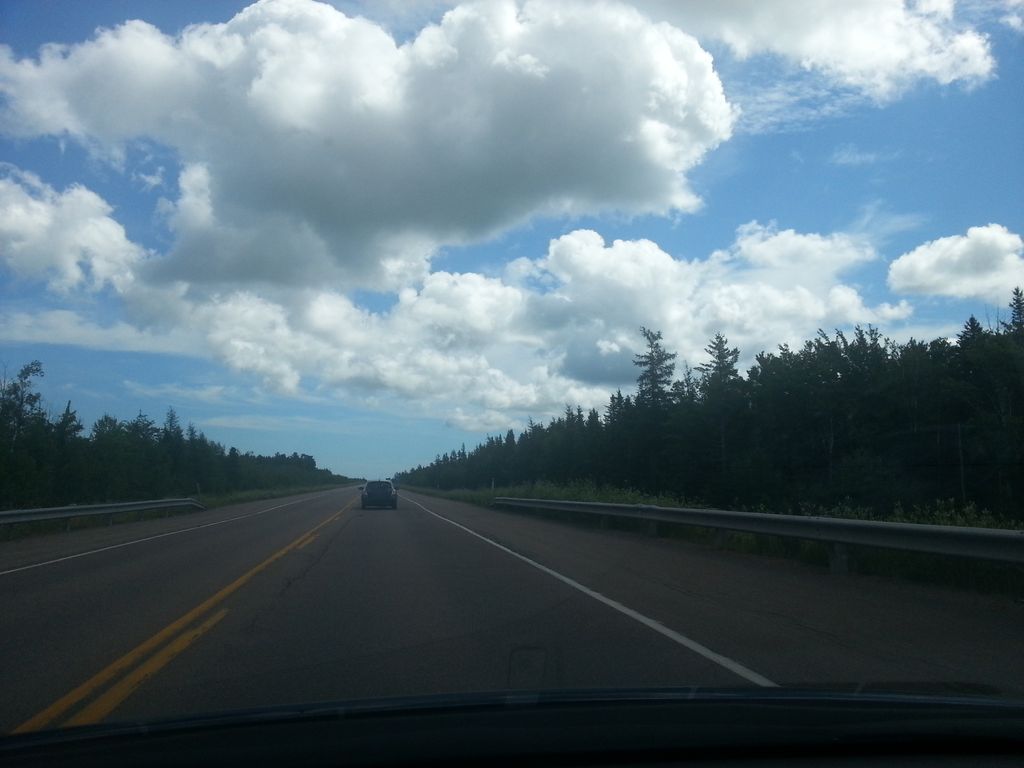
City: charlottetown